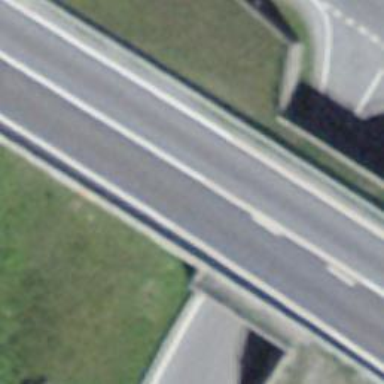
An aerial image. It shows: Primary highway bridge with asphalt surface.